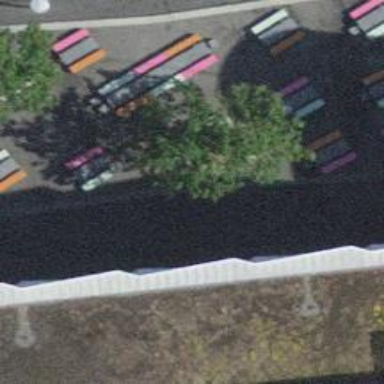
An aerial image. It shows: Bench for seating.